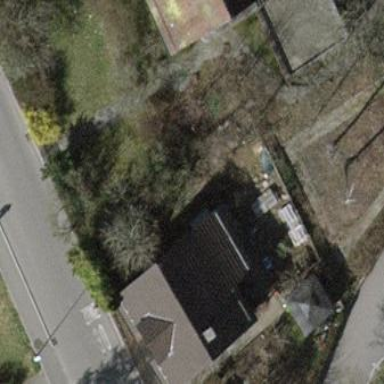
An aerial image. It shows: Detached building.